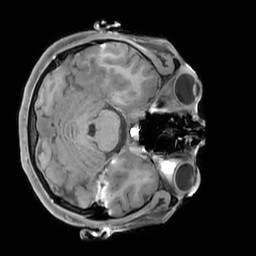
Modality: T1w
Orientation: axial
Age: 23
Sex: male
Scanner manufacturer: philips
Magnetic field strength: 3 T
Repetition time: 0.0076 s
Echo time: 0.002401 s